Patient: sex M, age 36
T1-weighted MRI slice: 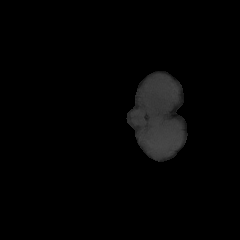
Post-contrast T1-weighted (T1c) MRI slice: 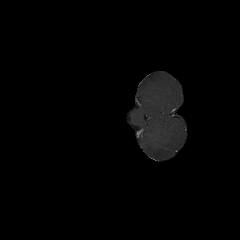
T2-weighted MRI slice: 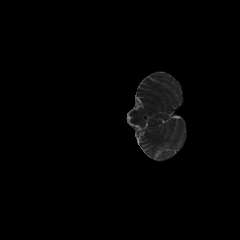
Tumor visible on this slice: no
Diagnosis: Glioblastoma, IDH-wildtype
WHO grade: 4